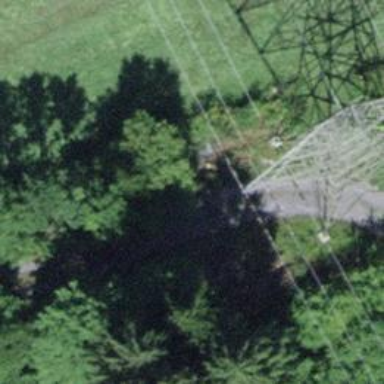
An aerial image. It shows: Power tower.